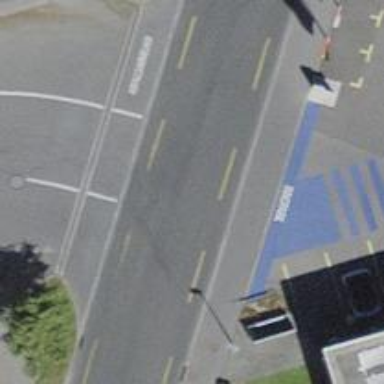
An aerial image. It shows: Asphalt residential road with dedicated cycle lane.